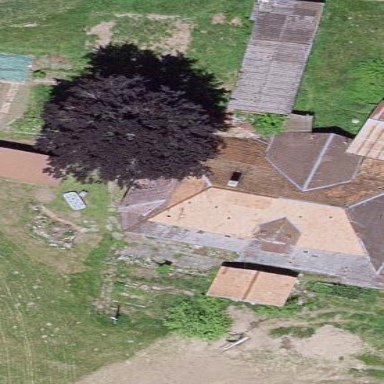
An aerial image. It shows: Farm building.